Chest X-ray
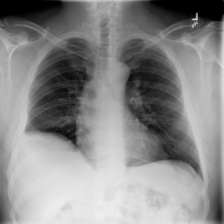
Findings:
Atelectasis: negative
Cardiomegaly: negative
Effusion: negative
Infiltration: negative
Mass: negative
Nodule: negative
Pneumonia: negative
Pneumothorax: negative
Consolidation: negative
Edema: negative
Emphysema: negative
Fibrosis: negative
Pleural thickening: negative
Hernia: negative